Question: Is there a way to blur a certain part of a plot in 'ggplot'?
For example, consider the following plot:
'''
library(ggplot2)
library(magrittr)
p <-
mtcars %>%
ggplot(aes(x = disp, y = mpg)) +
geom_line() +
theme_minimal() +
theme(panel.grid.major = element_blank(),
panel.grid.minor = element_blank(),
panel.border = element_blank(),
panel.background = element_blank())
p +
annotate("rect", xmin = 100, xmax = 200, ymin = 15, ymax = 30,
alpha = .1,fill = "red")
'''

<URL>
---
## Desired Output
I want to apply a blur effect in 'p' over the area where there's currently a red rectangle.
A demonstration of what I'm looking for:
<URL>
Is this even possible?
---
Reference: <URL>.
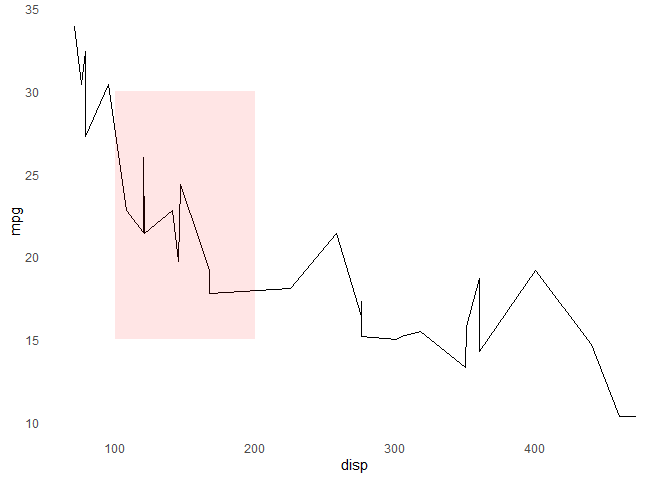
Answer: We can split the data into two: data for normal plotting, data for blurring:
'''
library(ggplot2)
library(ggfx)
d1 <- mtcars
d1 <- d2 <- d1[ order(d1$disp), ]
ix1 <- range(which(d1$disp > 100 & d1$disp < 200)) + c(1, -1)
ix2 <- which(d1$disp < 100 | d1$disp > 200)
d1[ ix1[ 1 ]:ix1[ 2 ], "mpg" ] <- NA
d2[ ix2, "mpg" ] <- NA
ggplot() +
geom_line(aes(x = disp, y = mpg), d1) +
with_blur(
geom_line(aes(x = disp, y = mpg), d2),
sigma = unit(1, 'mm')
)
'''
<URL>